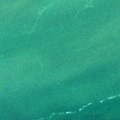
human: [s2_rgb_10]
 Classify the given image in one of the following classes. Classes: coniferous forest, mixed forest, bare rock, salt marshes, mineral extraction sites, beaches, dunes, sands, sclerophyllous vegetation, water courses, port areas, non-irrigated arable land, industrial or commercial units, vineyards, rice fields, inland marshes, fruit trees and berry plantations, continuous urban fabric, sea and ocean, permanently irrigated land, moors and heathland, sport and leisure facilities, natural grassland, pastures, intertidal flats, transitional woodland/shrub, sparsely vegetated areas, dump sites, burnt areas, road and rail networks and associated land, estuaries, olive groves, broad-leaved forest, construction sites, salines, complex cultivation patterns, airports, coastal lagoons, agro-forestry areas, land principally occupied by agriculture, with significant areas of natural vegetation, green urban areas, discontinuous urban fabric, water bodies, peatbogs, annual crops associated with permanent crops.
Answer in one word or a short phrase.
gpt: estuaries